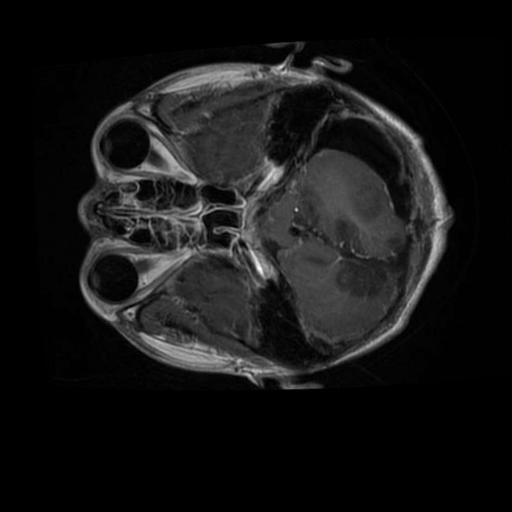
Label: brain_glioma